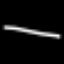
Label: line